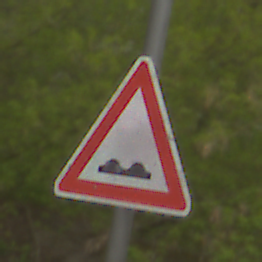
Verkehrszeichen: UnebeneFahrbahn
Umgebung: Outdoor, Nature
Tageszeit: MorningAfternoon
Wetter: Overcast
Licht: Natural
Jahreszeit: NotSpecified
Kontrast: LowContrast